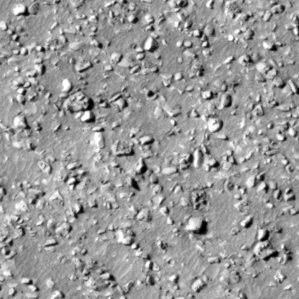
Label: non_frost